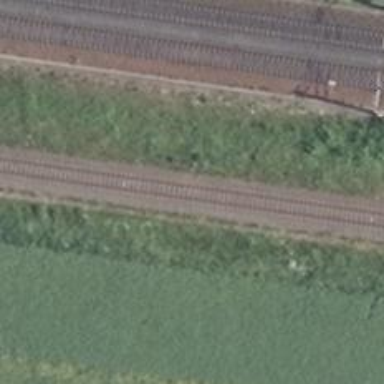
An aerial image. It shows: Solitary milestone along the railway.